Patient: sex F, age 48
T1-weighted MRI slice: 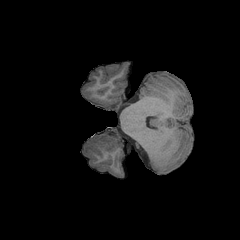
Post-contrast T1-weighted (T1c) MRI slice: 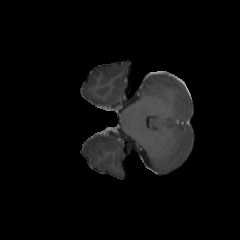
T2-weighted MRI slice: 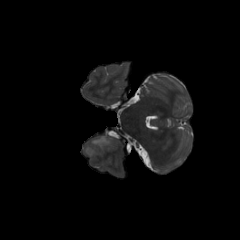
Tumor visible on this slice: yes
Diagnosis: Astrocytoma, IDH-mutant
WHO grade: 2